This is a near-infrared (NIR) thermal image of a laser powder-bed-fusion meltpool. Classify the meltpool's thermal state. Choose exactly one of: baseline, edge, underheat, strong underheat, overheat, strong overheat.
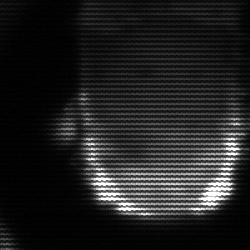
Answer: baseline